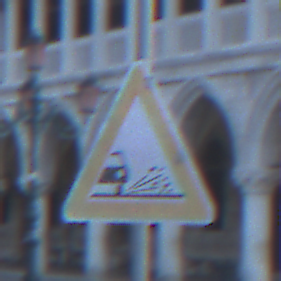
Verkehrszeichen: SplittSchotter
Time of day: Dawn
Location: Outdoor (Urban)
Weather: Clear
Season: NotSpecified
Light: Natural